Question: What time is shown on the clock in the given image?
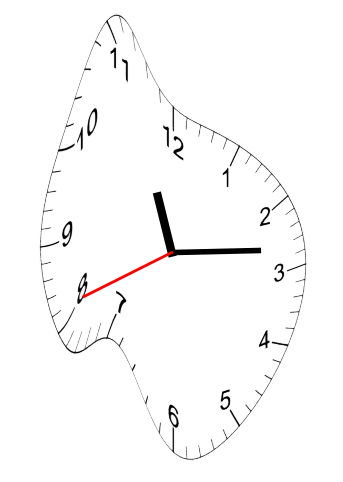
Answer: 11:13:41